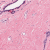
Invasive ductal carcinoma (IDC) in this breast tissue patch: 0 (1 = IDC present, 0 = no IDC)